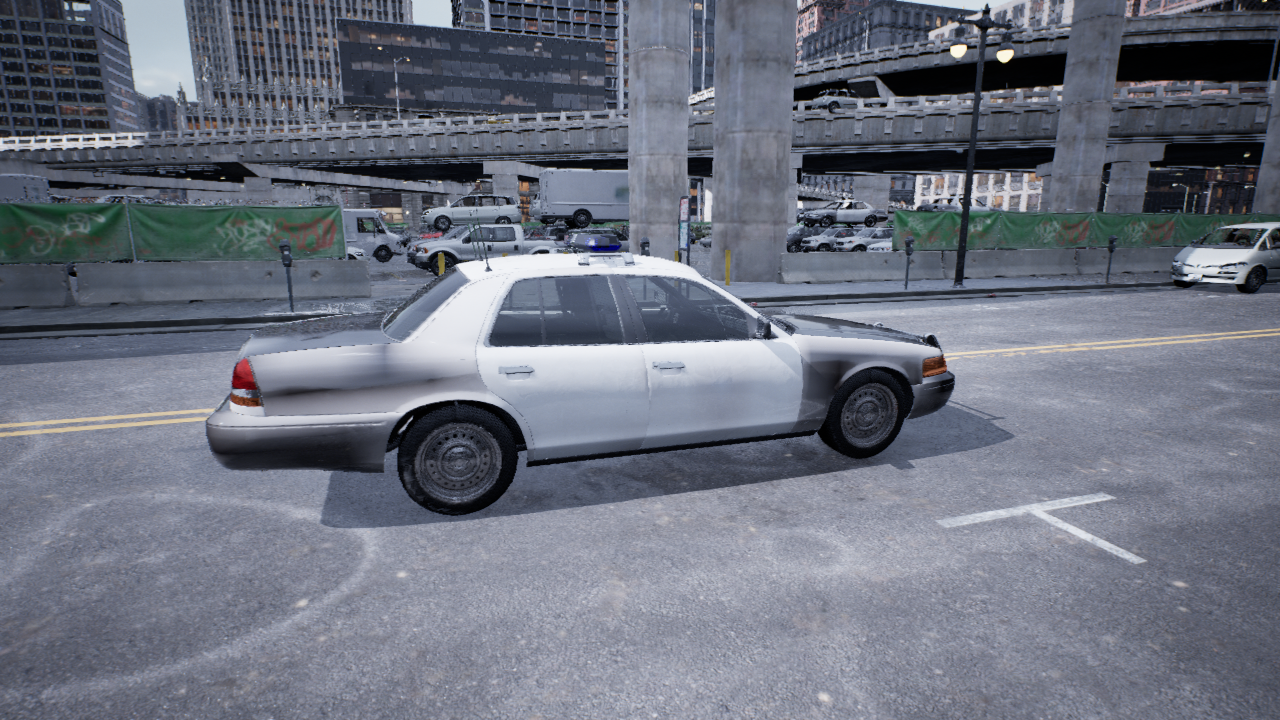
Venue: downtown
Lighting: overcast
Vehicle rig: sedan